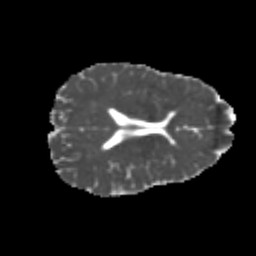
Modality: MD
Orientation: axial
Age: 21
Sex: male
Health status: healthy
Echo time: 0.074 s